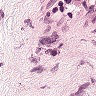
Metastatic tissue present: no